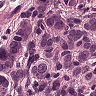
Metastatic tissue present: yes